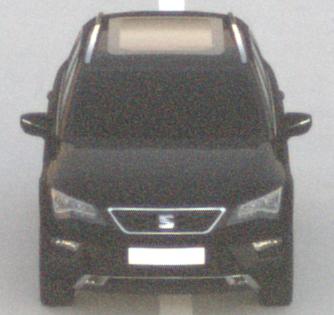
Make: SEAT
Model: Ateca 1.0 TSI Ecomotive
Detailed model: Ateca (5FP)
Model produced from: 2016/08
Model produced until: 2018/08
Doors: 5
Color: black
Road condition: dry road
Daytime: sunrise or sunset
Contrast: low contrast